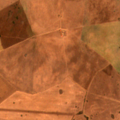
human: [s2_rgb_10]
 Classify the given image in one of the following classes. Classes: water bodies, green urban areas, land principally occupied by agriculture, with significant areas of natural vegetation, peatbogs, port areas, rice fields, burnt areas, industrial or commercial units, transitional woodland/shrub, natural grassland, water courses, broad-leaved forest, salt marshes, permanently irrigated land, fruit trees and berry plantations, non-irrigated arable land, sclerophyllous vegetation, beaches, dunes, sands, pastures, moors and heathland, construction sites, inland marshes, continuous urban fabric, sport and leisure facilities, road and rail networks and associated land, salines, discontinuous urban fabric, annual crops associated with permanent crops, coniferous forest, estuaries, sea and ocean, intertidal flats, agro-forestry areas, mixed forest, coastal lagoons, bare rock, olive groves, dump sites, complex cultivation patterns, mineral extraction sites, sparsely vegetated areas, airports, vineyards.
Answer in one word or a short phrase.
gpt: non-irrigated arable land, pastures